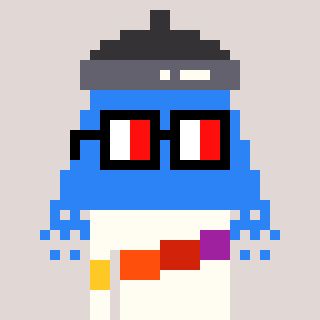
a pixel art character with square glasses with black frames and red eyes, a shower-shaped head and a grayscale-colored body on a warm background